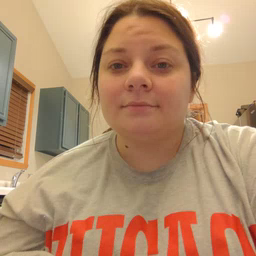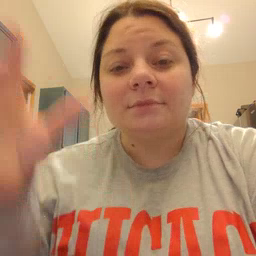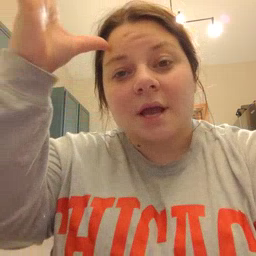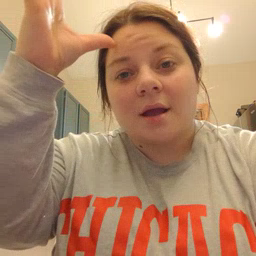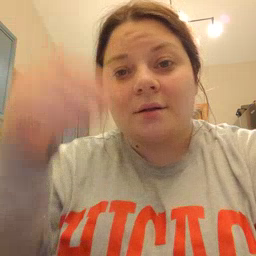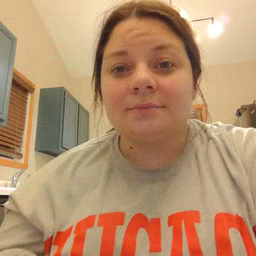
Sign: dad